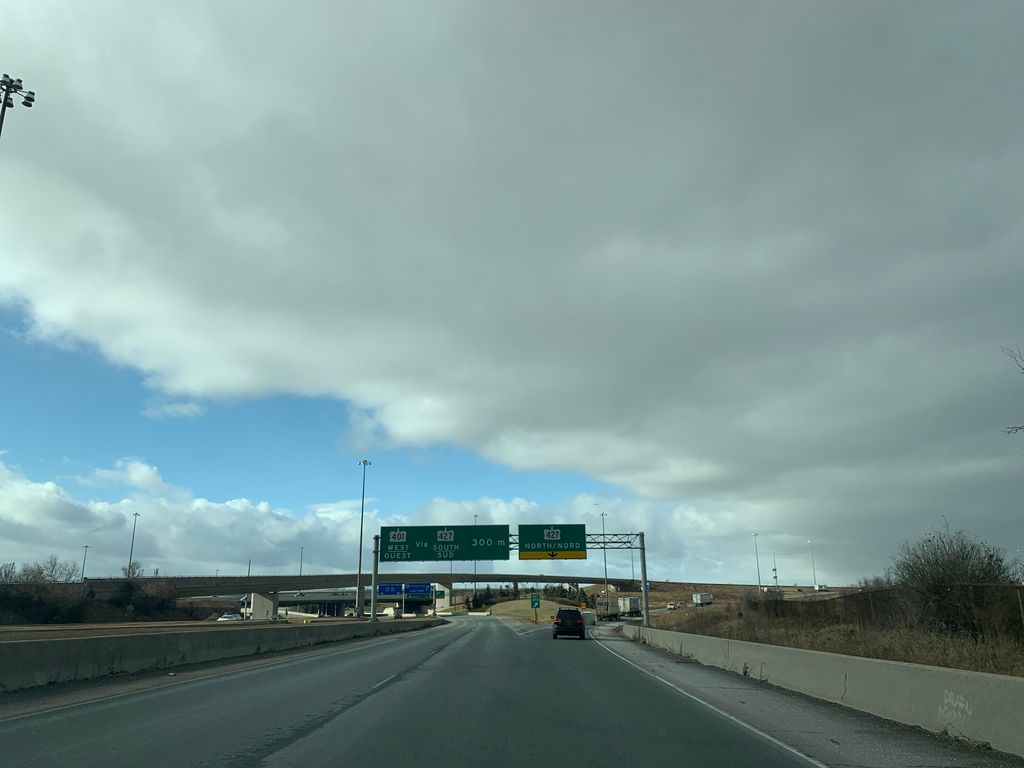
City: toronto